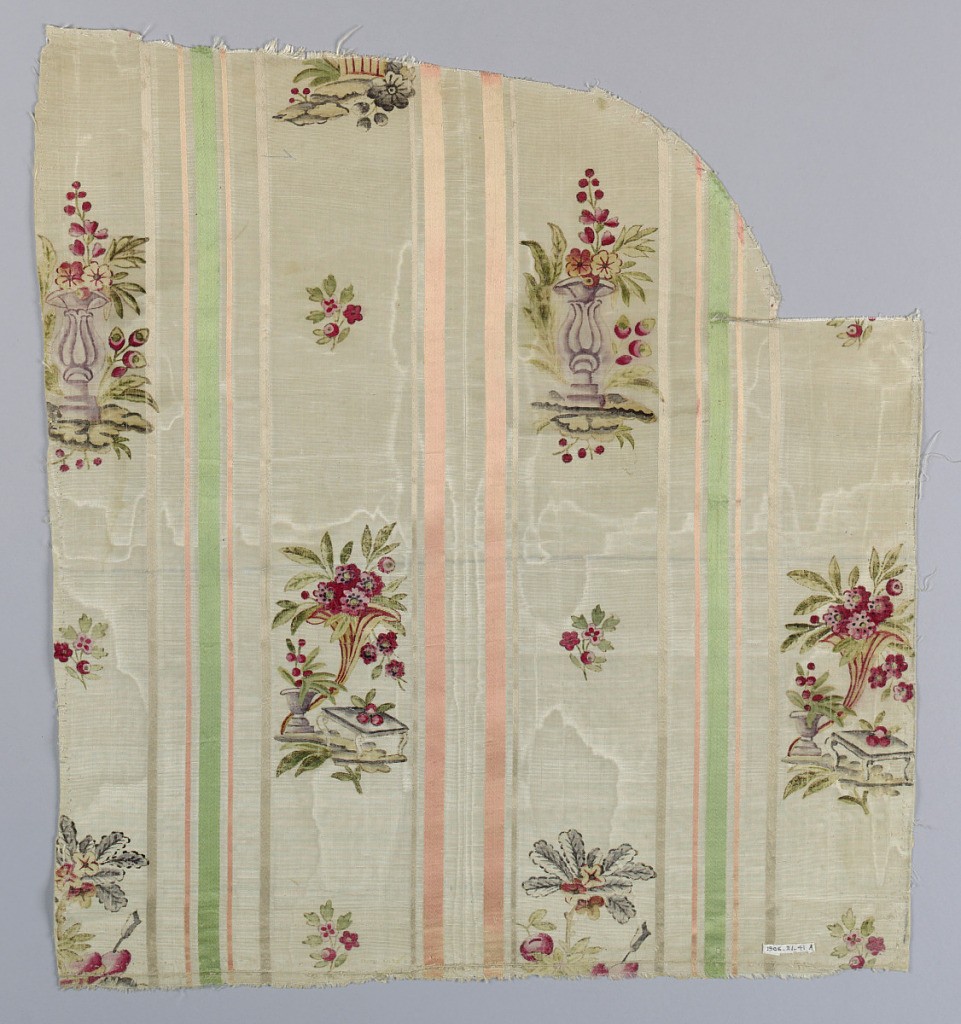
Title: Fragment
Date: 18th century
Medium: tempera on silk Technique: printed and painted on compound satin weave
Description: White moire ground wiith vertical stripes in white, green and peach. Over the white stripes is a design of a flower-filled urn, table and vase with scattered floral sprays in red, pink, green, yellow, grey and black.